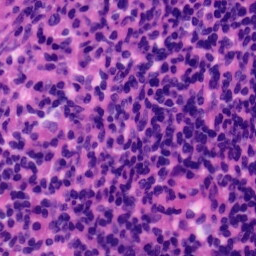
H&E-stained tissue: Tonsil